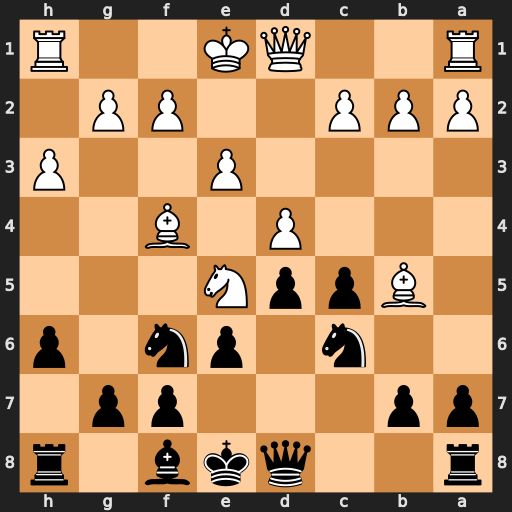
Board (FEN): r2qkb1r/pp3pp1/2n1pn1p/1BppN3/3P1B2/4P2P/PPP2PP1/R2QK2R
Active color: b
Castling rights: KQkq
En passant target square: -
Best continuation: Qa5+ c3 Qxb5